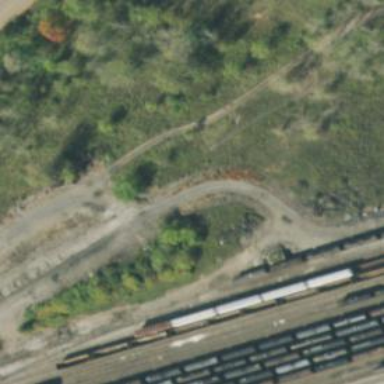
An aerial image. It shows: Railway siding with rails.